Interaction volume radius: 5 \u00c5
Interaction volume height: 30 \u00c5
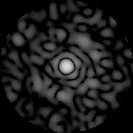
Disorder parameter: 0.8237